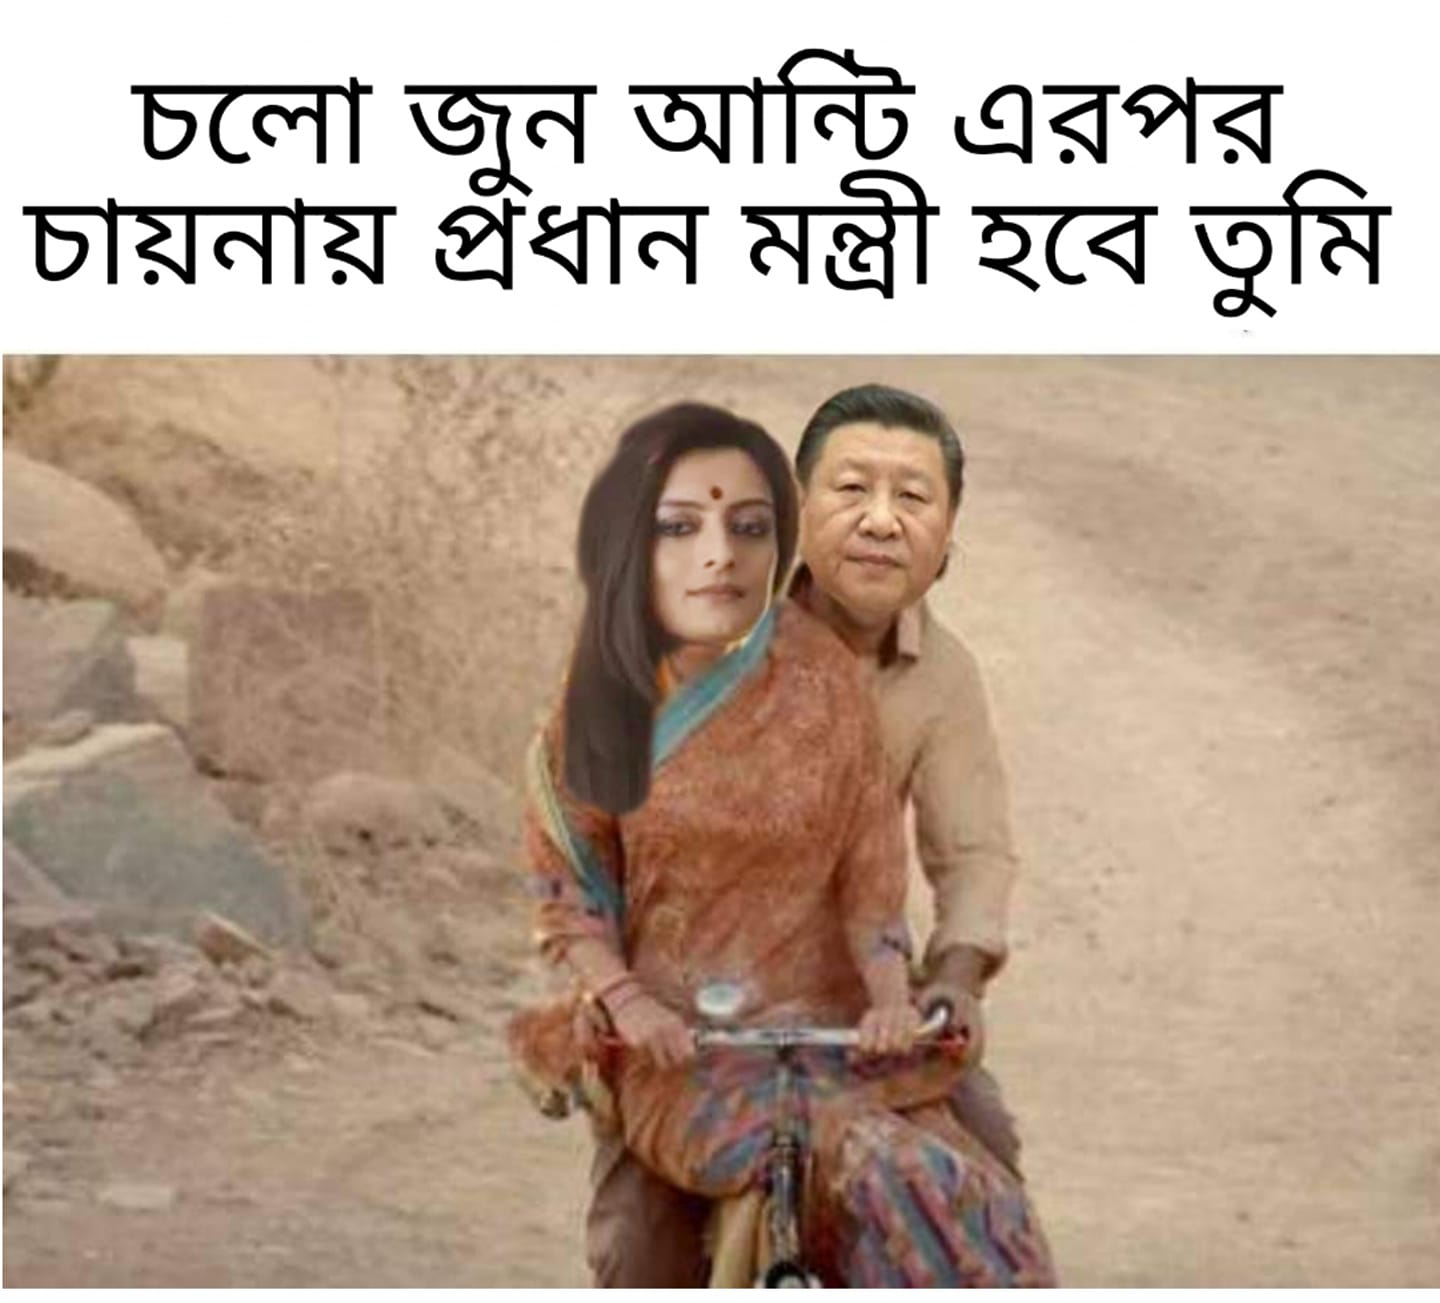
Caption: চলো জুন আন্টি এরপর চায়নায় প্রধানমন্ত্রী হবে তুমি
Label: hate